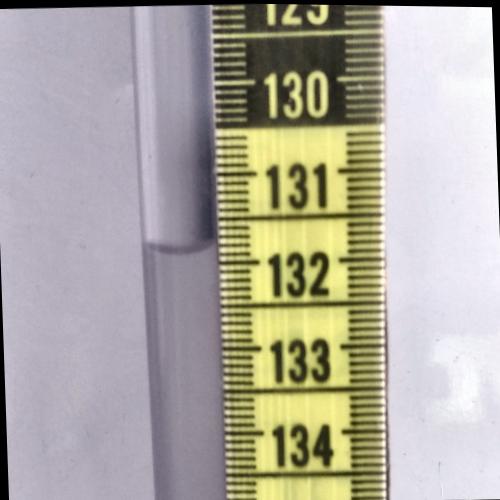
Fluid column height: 131.8 cm